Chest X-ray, AP view. Patient: 57 years old, sex F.
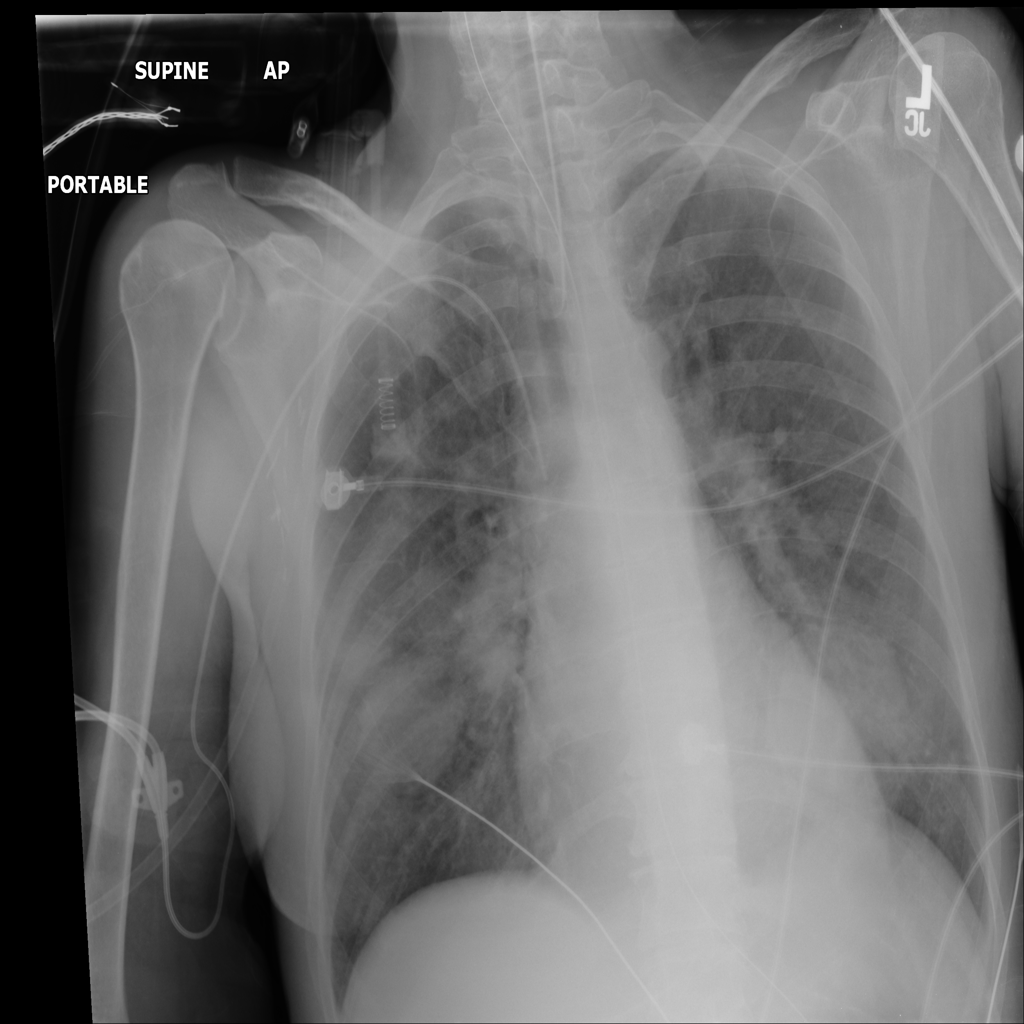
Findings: Infiltration, Mass